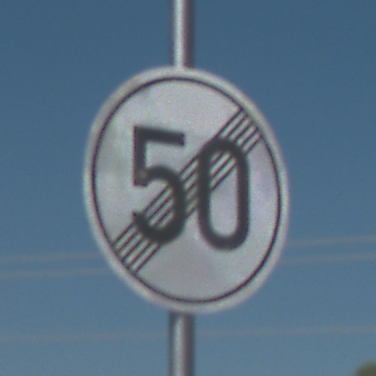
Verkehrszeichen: EndeGeschwindigkeit50
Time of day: MorningAfternoon
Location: Outdoor (Special)
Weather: Clear
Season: NotSpecified
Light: Natural